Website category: game
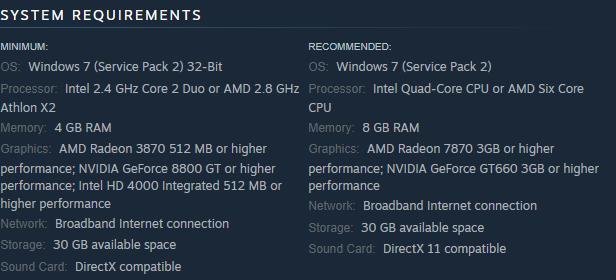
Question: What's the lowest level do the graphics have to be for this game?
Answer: AMD Radeon 3870 512 MB or higher performance; NVIDIA GeForce 8800 GT or higher performance; Intel HD 4000 Integrated 512 MB or higher performance

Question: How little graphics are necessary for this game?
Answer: AMD Radeon 3870 512 MB or higher performance; NVIDIA GeForce 8800 GT or higher performance; Intel HD 4000 Integrated 512 MB or higher performance

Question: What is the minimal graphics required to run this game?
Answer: AMD Radeon 3870 512 MB or higher performance; NVIDIA GeForce 8800 GT or higher performance; Intel HD 4000 Integrated 512 MB or higher performance

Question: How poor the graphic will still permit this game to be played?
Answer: AMD Radeon 3870 512 MB or higher performance; NVIDIA GeForce 8800 GT or higher performance; Intel HD 4000 Integrated 512 MB or higher performance

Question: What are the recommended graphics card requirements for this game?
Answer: AMD Radeon 7870 3GB or higher performance; NVIDIA GeForce GT660 3GB or higher performance

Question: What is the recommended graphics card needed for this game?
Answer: AMD Radeon 7870 3GB or higher performance; NVIDIA GeForce GT660 3GB or higher performance

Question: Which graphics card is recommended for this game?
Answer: AMD Radeon 7870 3GB or higher performance; NVIDIA GeForce GT660 3GB or higher performance

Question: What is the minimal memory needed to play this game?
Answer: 4 GB RAM

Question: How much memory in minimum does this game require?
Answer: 4 GB RAM

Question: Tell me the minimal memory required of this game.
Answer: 4 GB RAM

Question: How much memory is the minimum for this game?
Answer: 4 GB RAM

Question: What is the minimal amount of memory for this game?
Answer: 4 GB RAM

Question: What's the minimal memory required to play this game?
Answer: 4 GB RAM

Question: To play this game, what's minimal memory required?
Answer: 4 GB RAM

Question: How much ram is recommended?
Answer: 8 GB RAM

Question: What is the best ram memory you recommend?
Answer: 8 GB RAM

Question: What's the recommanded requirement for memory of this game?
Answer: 8 GB RAM

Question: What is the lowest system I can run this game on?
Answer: Windows 7 (Service Pack 2) 32-Bit

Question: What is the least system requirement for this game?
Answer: Windows 7 (Service Pack 2) 32-Bit

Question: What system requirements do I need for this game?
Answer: Windows 7 (Service Pack 2) 32-Bit

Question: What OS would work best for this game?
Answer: Windows 7 (Service Pack 2)

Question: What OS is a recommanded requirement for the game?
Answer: Windows 7 (Service Pack 2)

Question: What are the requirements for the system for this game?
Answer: Windows 7 (Service Pack 2)

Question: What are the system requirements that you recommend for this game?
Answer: Windows 7 (Service Pack 2)

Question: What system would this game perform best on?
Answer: Windows 7 (Service Pack 2)

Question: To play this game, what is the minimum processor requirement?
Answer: Intel 2.4 GHz Core 2 Duo or AMD 2.8 GHz Athlon X2

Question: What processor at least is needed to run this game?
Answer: Intel 2.4 GHz Core 2 Duo or AMD 2.8 GHz Athlon X2

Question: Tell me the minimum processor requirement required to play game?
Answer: Intel 2.4 GHz Core 2 Duo or AMD 2.8 GHz Athlon X2

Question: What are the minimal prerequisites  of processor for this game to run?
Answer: Intel 2.4 GHz Core 2 Duo or AMD 2.8 GHz Athlon X2

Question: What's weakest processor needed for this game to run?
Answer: Intel 2.4 GHz Core 2 Duo or AMD 2.8 GHz Athlon X2

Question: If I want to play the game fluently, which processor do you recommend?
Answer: Intel Quad-Core CPU or AMD Six Core CPU

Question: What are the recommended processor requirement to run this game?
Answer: Intel Quad-Core CPU or AMD Six Core CPU

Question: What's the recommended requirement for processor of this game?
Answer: Intel Quad-Core CPU or AMD Six Core CPU

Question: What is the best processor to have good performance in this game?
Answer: Intel Quad-Core CPU or AMD Six Core CPU

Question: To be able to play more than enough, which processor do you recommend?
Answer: Intel Quad-Core CPU or AMD Six Core CPU